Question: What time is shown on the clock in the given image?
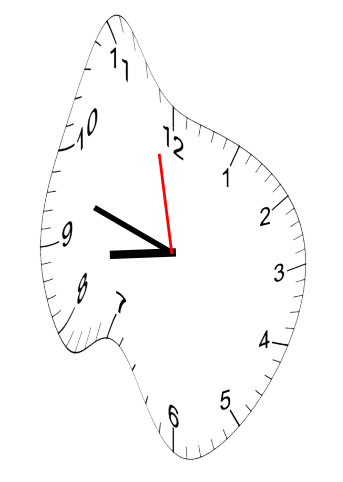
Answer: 08:47:58